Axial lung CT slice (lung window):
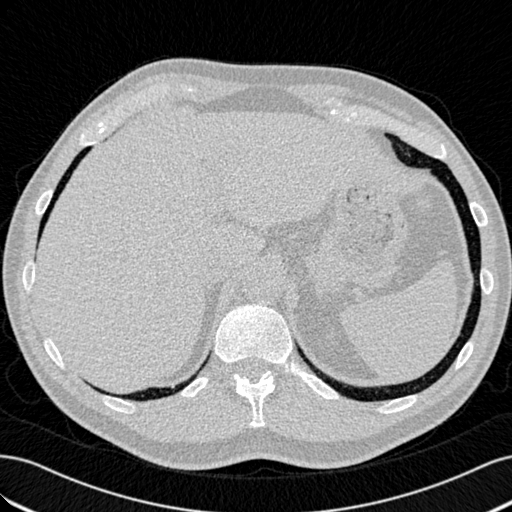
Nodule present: no